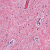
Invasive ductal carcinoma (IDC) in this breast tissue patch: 0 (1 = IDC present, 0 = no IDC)